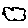
Label: cloud